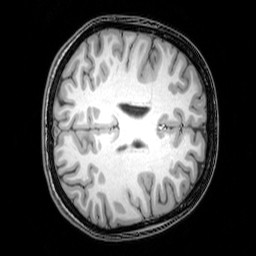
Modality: T1w
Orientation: axial
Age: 24
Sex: female
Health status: healthy
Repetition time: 0.081 s
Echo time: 0.037 s